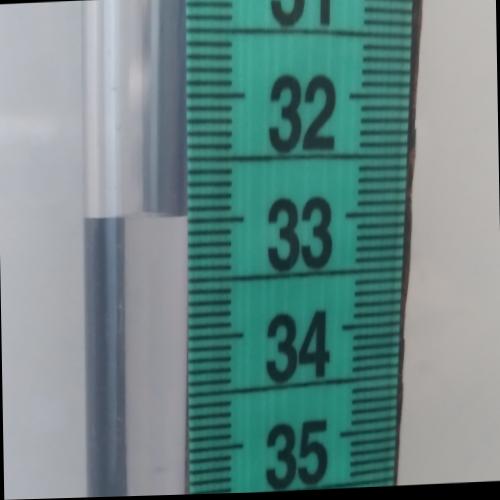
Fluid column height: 33.0 cm